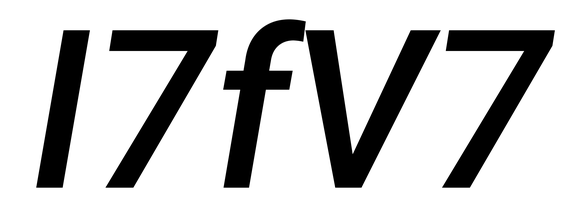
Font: Roboto-Italic_Medium_Italic